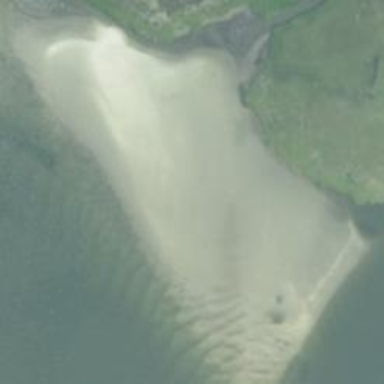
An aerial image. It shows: Shoal with sandy surface.